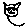
Label: cat